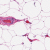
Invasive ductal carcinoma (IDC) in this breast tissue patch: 0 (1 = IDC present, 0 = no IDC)